Interaction volume radius: 5 \u00c5
Interaction volume height: 35 \u00c5
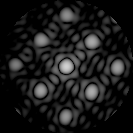
Disorder parameter: 0.1084